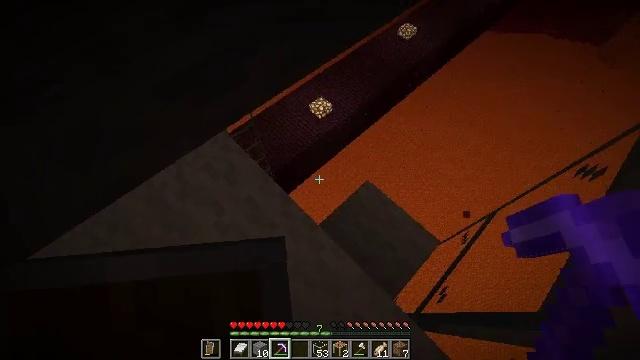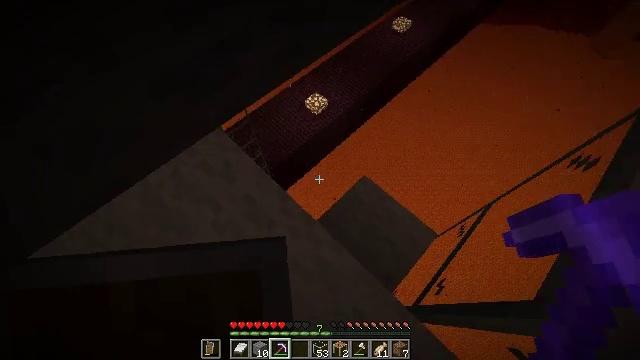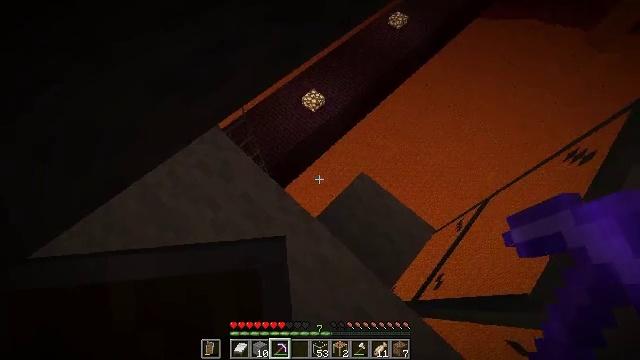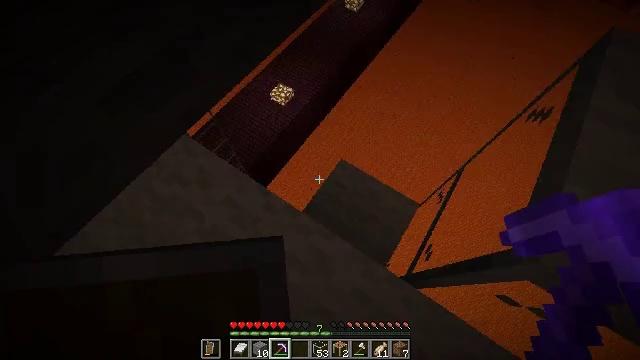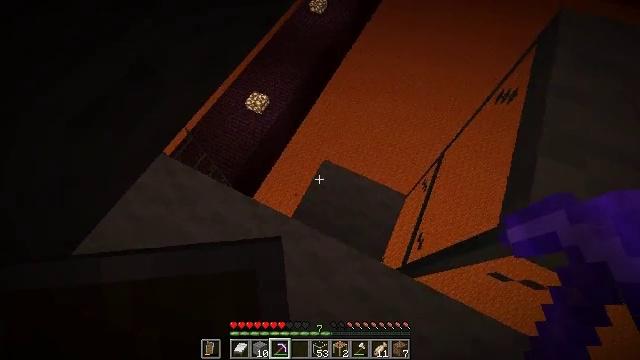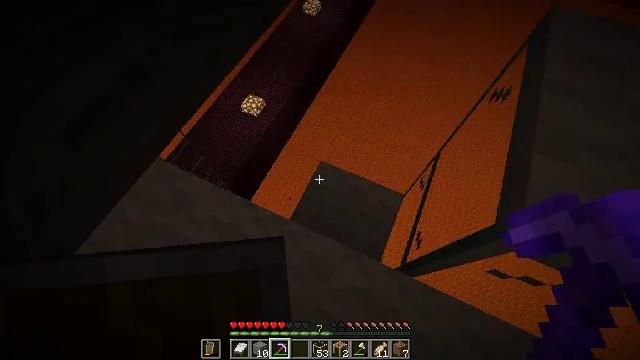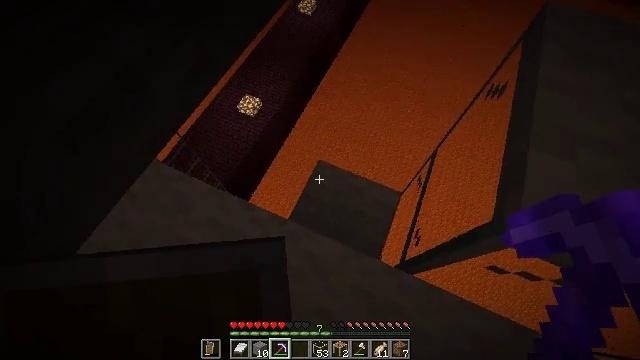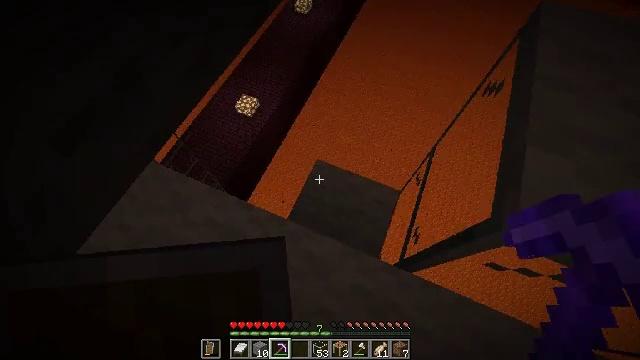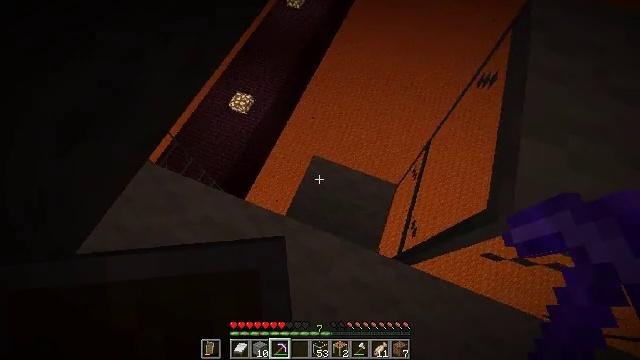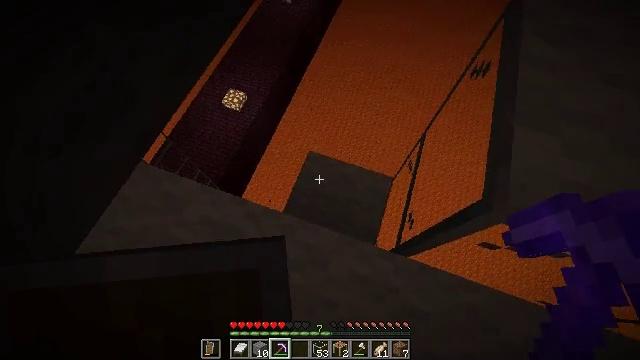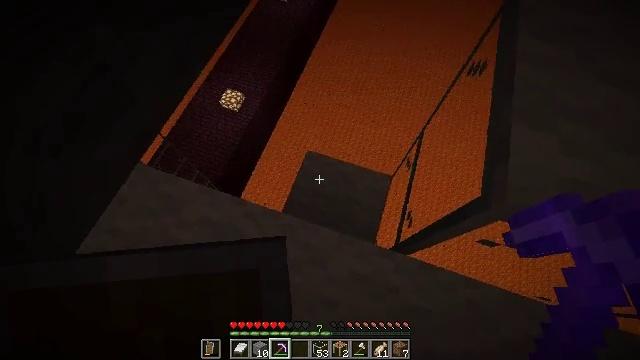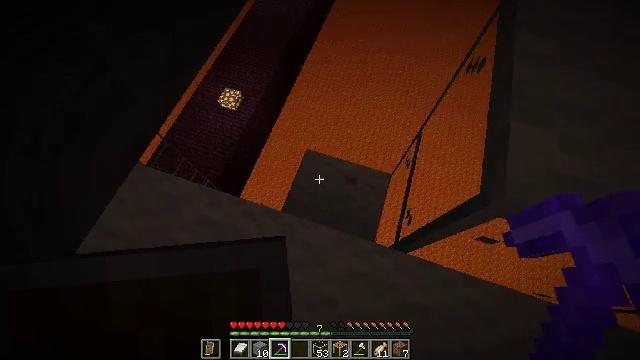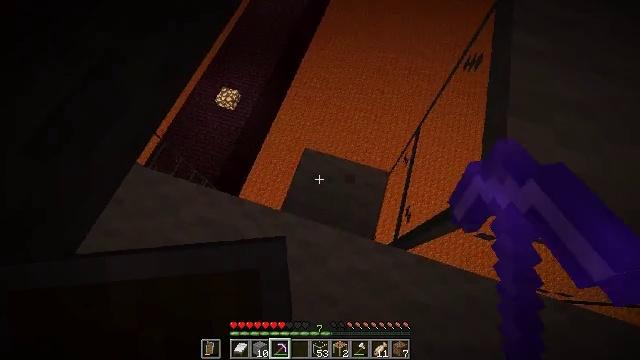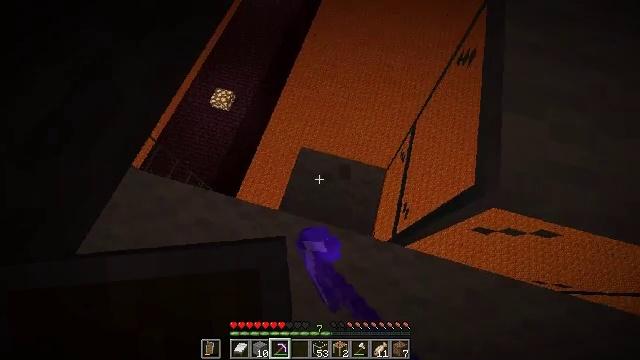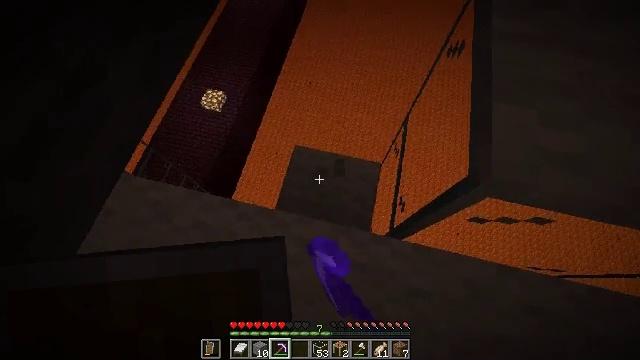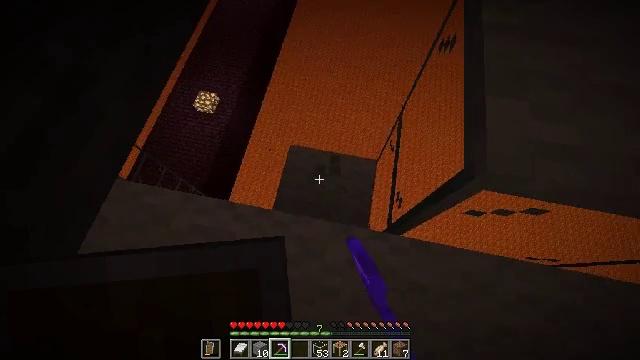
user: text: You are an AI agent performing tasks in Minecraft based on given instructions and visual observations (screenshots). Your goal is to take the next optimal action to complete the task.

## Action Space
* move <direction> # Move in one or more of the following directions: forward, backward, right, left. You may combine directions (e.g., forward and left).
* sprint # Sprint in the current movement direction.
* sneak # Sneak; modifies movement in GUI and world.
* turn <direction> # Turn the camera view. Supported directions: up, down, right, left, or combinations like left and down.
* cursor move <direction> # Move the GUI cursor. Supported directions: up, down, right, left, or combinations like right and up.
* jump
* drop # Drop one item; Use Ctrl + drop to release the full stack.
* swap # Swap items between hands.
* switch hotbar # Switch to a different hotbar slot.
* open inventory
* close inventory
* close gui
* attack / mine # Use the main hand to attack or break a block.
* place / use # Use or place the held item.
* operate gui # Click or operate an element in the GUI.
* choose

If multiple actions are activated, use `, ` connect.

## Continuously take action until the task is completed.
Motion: motion action
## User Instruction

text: Break the white carpet block.
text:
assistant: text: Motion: turn right
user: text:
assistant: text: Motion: no_op
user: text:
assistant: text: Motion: turn right and down
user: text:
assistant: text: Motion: turn right
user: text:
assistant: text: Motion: turn right
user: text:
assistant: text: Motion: turn right
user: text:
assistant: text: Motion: no_op
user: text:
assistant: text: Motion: turn right
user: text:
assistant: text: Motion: turn right and down
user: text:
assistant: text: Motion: no_op
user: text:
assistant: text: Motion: attack / mine
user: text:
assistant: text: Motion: attack / mine
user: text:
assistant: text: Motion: turn right, attack / mine
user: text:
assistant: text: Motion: turn right, attack / mine
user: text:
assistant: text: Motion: turn right, attack / mine
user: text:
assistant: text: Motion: turn right, attack / mine
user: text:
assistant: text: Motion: attack / mine
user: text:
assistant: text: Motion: attack / mine
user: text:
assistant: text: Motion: attack / mine
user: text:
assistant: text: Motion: attack / mine
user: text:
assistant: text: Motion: attack / mine
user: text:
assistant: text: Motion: attack / mine
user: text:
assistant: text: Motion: attack / mine